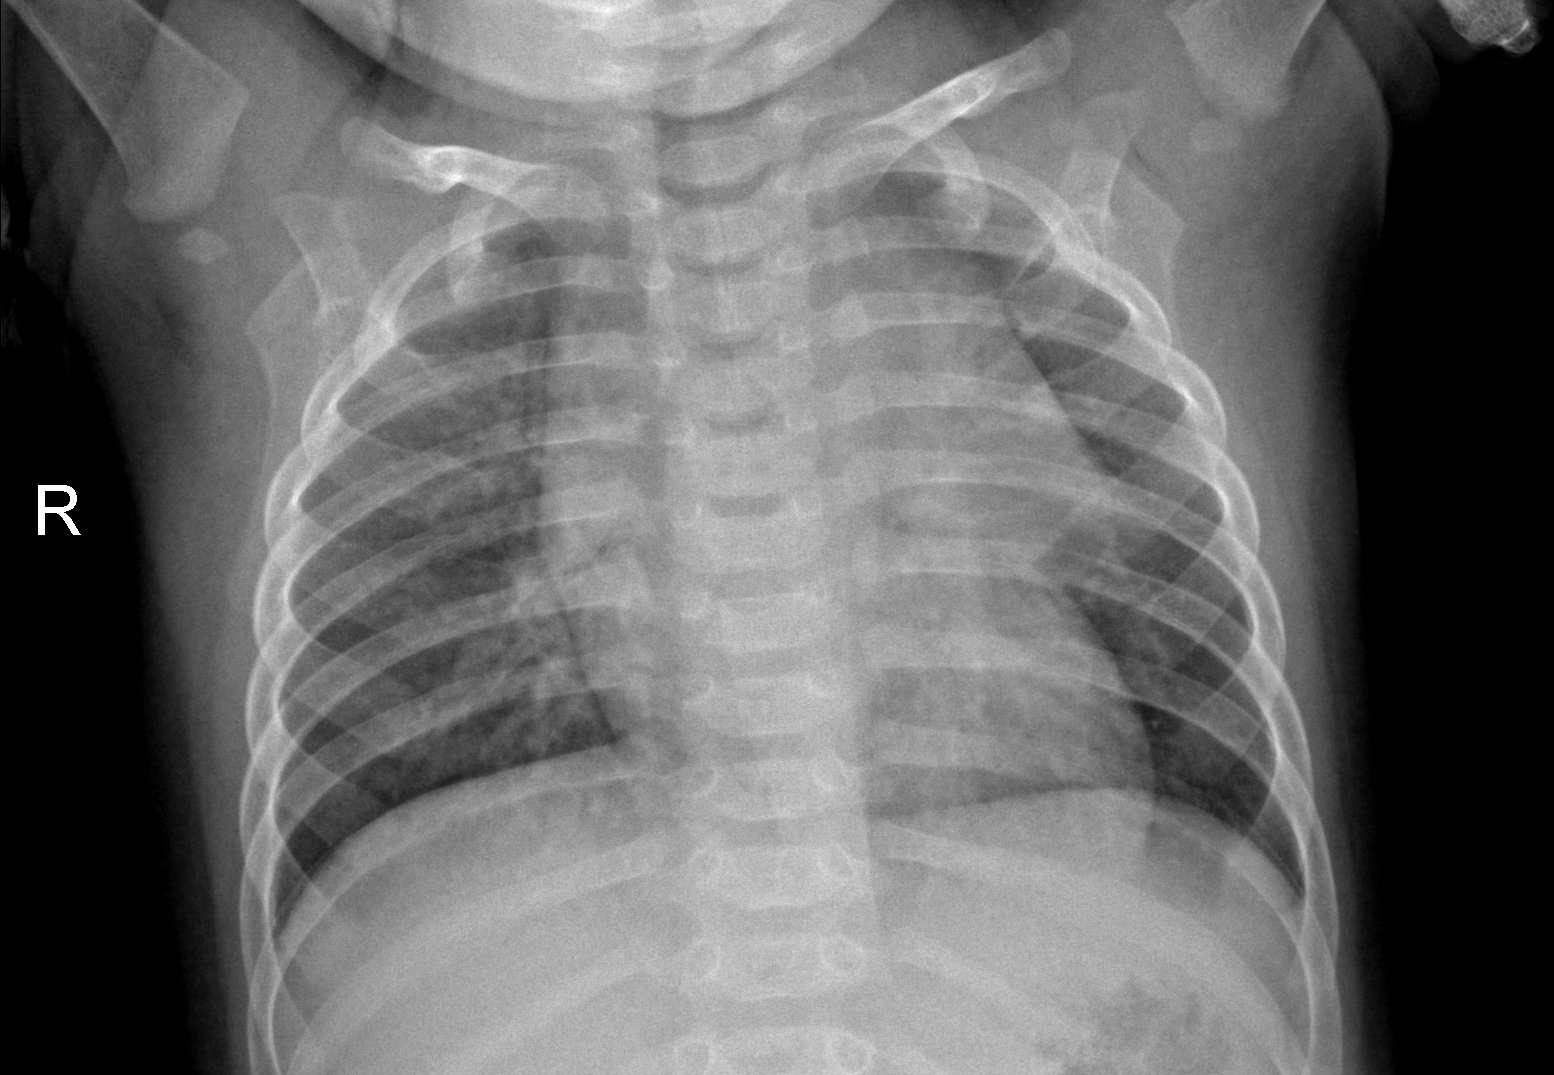
Diagnosis: NORMAL